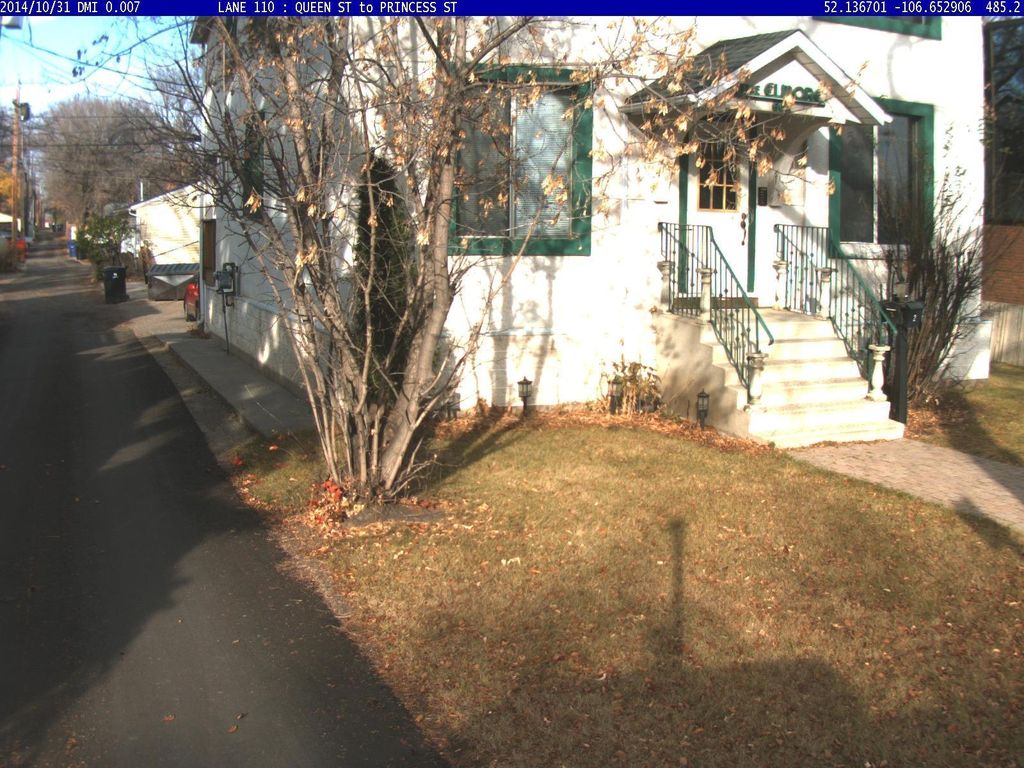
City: saskatoon